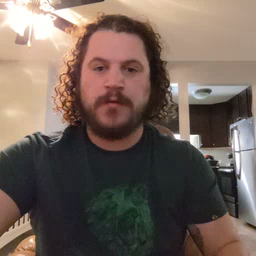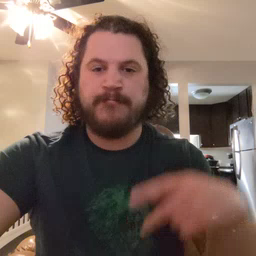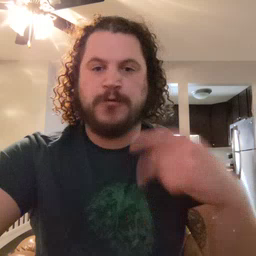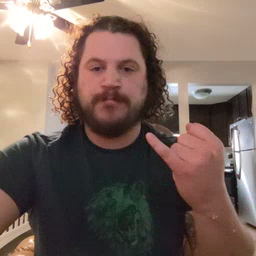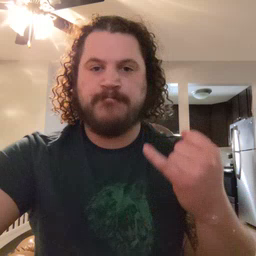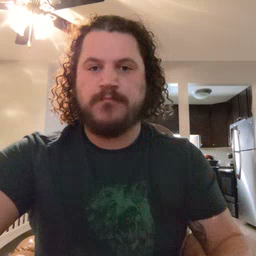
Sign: pajamas